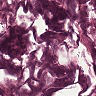
Metastatic tissue present: no